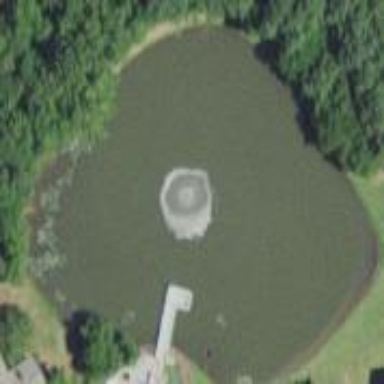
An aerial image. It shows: Pond surrounded by natural water.